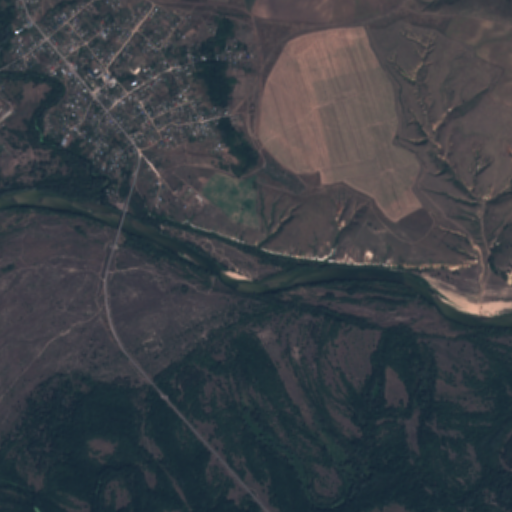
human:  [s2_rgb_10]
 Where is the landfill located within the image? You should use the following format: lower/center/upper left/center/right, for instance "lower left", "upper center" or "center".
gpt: The landfill is located in the upper center of the image.
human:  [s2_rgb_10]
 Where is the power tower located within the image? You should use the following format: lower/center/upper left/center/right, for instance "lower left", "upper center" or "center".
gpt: The power tower is located in the upper right of the image.
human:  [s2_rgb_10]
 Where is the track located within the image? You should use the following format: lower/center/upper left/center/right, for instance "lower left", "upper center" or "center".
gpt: There is no track in the image.